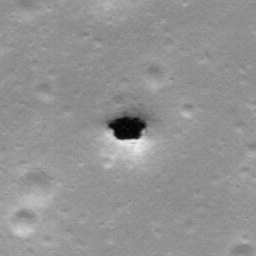
Pit: Mare Serenitatis Pit
Host crater: Mare Serenitatis
Host type: mare
Lunar coordinates: latitude 35.104, longitude 17.402